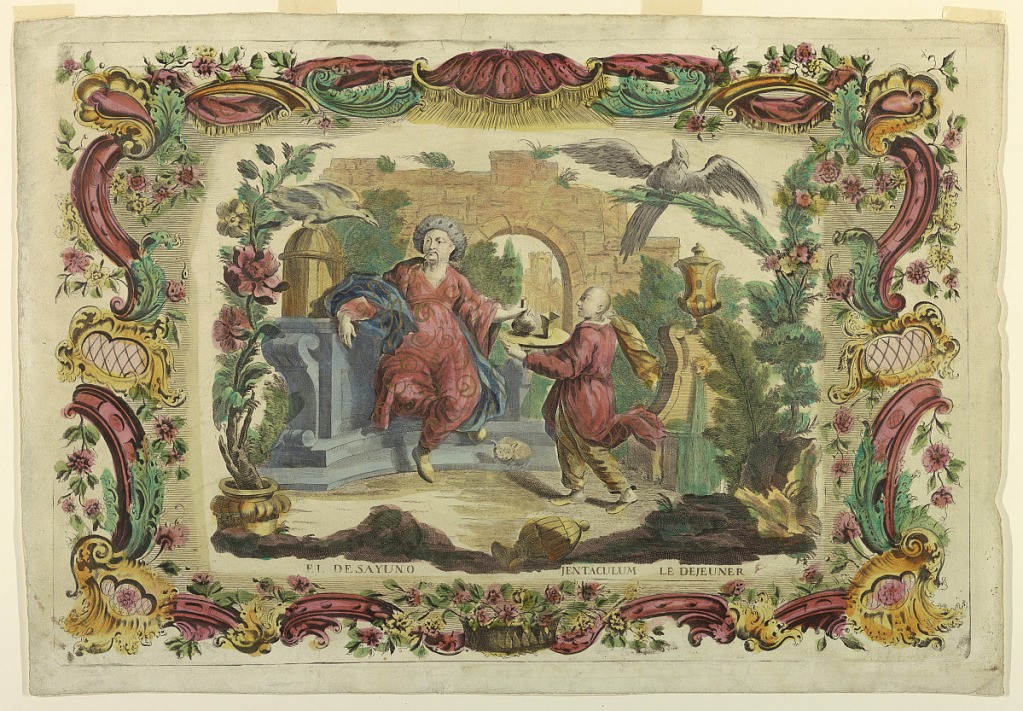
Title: Breakfast
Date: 1750–1775
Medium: Brush and watercolor, gold on paper, mounted on heavy paper
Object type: Print
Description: Printed from two plates. A Chinese man, seated in a garden, takes a decanter from a tray held by a boy. Masonry with arch in the background. Two large birds. Bottom: "EL DESAYUNO" "JENTACULUM" "LE DEJEUNER". The same wide border as in 1921-22-256.